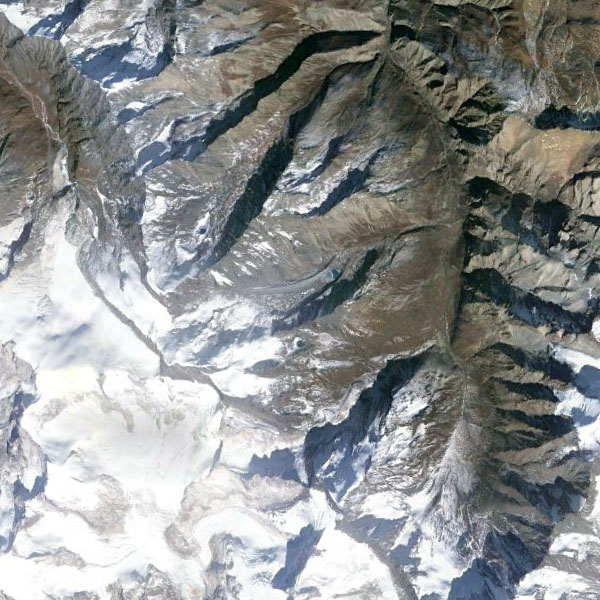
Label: Mountain